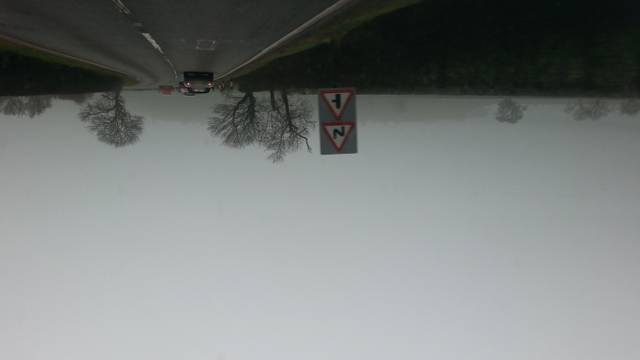
Region: United Kingdom
Coordinates: 53.119, -1.005